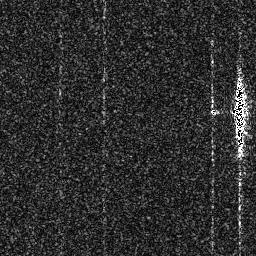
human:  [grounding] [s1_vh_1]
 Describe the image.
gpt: In the satellite image, there is  <ref>1 large ship </ref> <box>[[88, 28, 97, 60, 0]]</box> located at right.